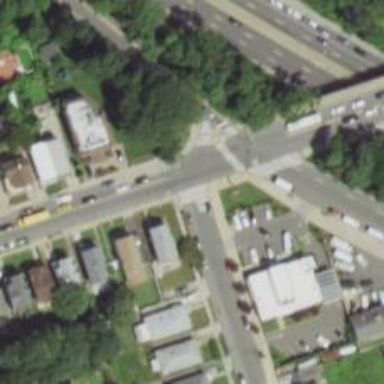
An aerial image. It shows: Marked road crossing.